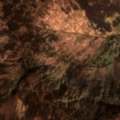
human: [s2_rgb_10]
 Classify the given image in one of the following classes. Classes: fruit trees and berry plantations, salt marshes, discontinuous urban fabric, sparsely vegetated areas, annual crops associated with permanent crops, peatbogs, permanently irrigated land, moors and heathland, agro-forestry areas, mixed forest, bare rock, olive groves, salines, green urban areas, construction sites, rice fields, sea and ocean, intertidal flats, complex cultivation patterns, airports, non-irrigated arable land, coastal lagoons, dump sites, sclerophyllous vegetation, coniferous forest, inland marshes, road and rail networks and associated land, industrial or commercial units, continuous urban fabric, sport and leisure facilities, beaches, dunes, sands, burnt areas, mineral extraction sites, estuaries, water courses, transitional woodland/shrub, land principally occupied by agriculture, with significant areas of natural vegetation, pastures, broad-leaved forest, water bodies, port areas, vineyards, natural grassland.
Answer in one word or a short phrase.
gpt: natural grassland, moors and heathland